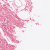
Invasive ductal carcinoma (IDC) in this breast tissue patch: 0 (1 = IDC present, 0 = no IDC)